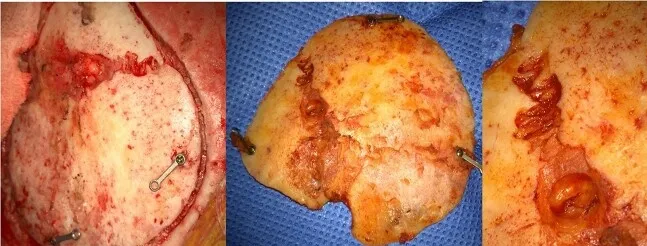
Bone flap with coronal suture diastases.
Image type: medical_photograph (other_medical_photograph)